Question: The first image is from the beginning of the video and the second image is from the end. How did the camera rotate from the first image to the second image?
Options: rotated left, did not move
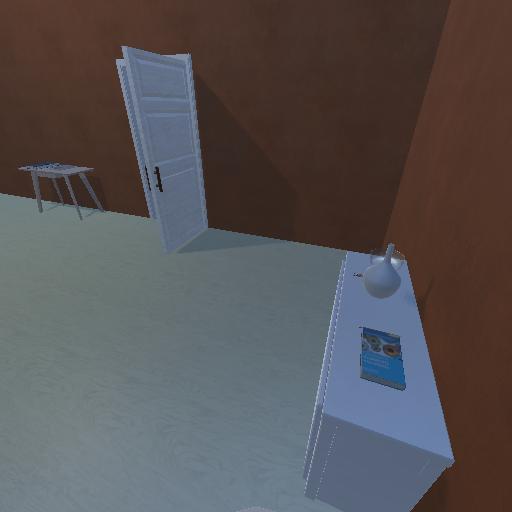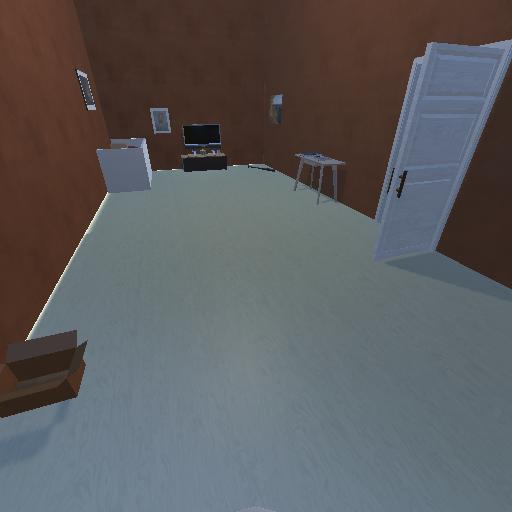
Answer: rotated left